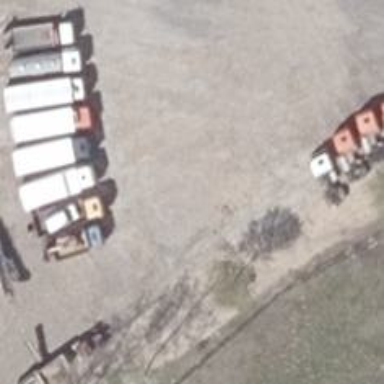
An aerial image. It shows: Abandoned railway yard.